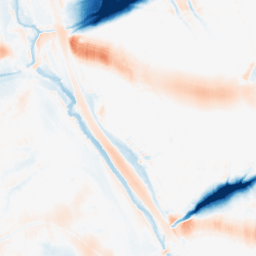
Category: morphological
Decomposition family: morphological_ellipse
Decomposition parameters: operation: average
width: 50
height: 30
Upsampling method: cubic_mitchell
Upsampling parameters: scale: 2
Upsampling scale: 2